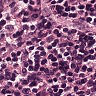
Metastatic tissue present: yes